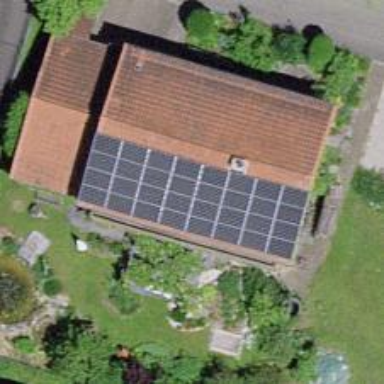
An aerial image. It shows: Solar power generator with photovoltaic panels.